Interaction volume radius: 10 \u00c5
Interaction volume height: 10 \u00c5
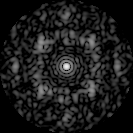
Disorder parameter: 0.5788